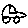
Label: car